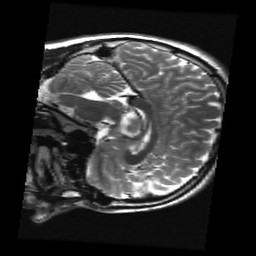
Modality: T2w
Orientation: sagittal
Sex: male
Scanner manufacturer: ge
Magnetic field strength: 3 T
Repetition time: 5 s
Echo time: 0.1007 s